The image is a wavelet scalogram (time versus scale/frequency) of a rolling-element bearing's vibration signal. Diagnose the bearing from this image, choosing from: normal, inner_race, outer_race, ball.
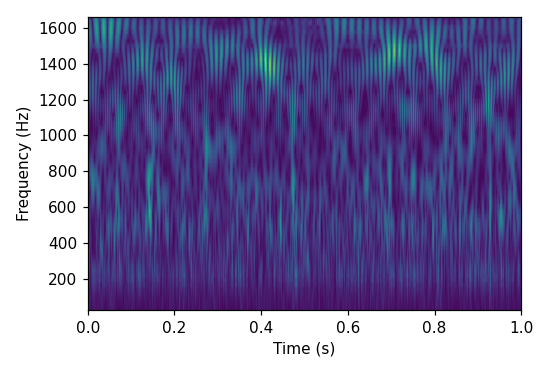
Answer: normal